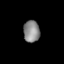
Tissue: lung
Cell type: Endothelial cells
Senescence score: 0.1711
Nuclear area (px): 344
Mean DAPI intensity: 137.459